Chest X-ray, AP view. Patient: 10 years old, sex F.
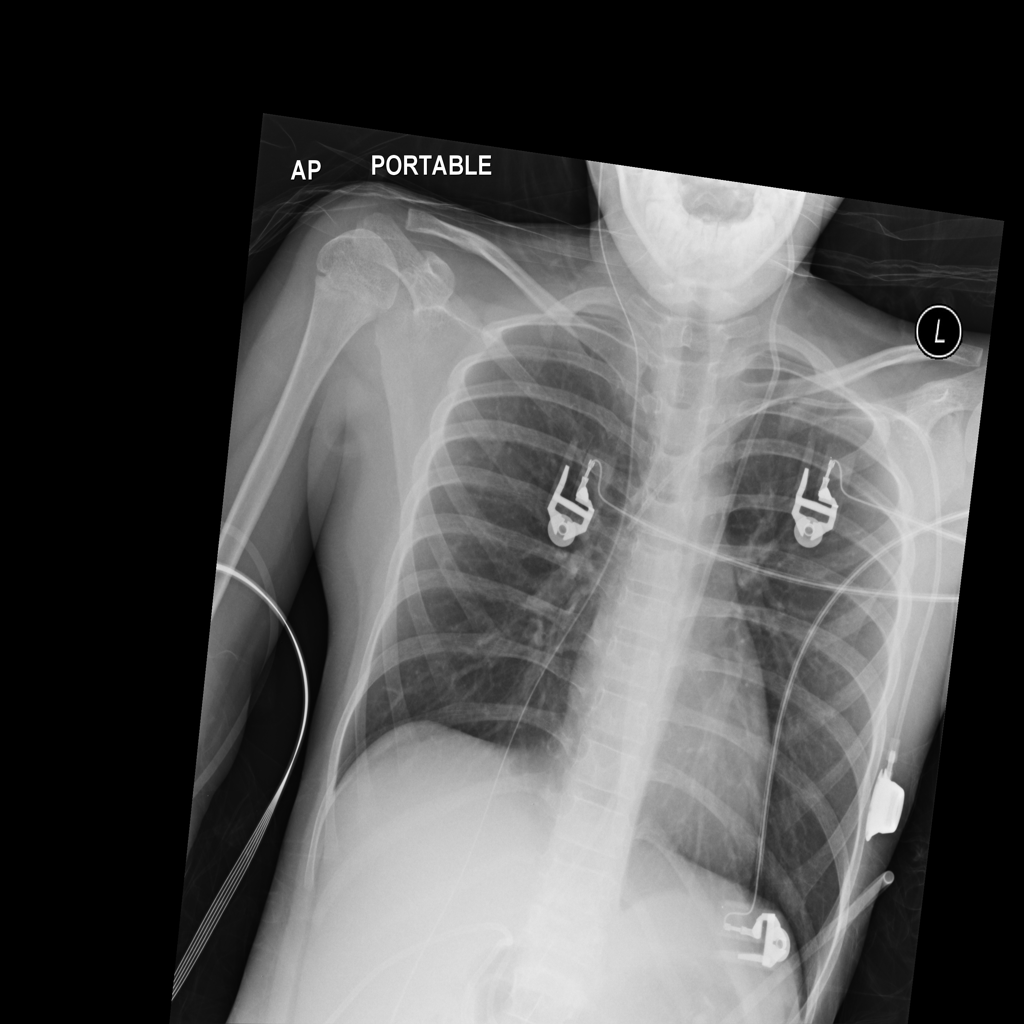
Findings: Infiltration